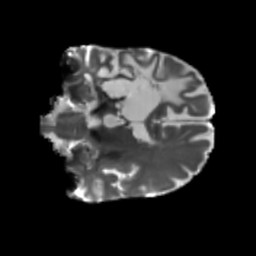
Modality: T2w
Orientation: coronal
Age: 57
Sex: male
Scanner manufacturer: siemens
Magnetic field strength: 3 T
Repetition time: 5.25 s
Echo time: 0.08 s